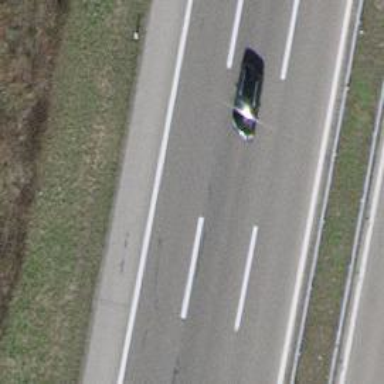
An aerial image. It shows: Asphalt motorway.